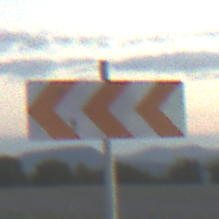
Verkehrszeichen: RichtungstafelnInKurvenGrossRechts
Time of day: SunriseSunset
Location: Outdoor (Nature)
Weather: PartlyCloudy
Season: NotSpecified
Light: Natural